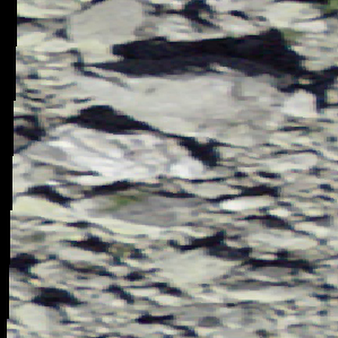
Label: bouldering_area